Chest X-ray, PA view. Patient: 47 years old, sex M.
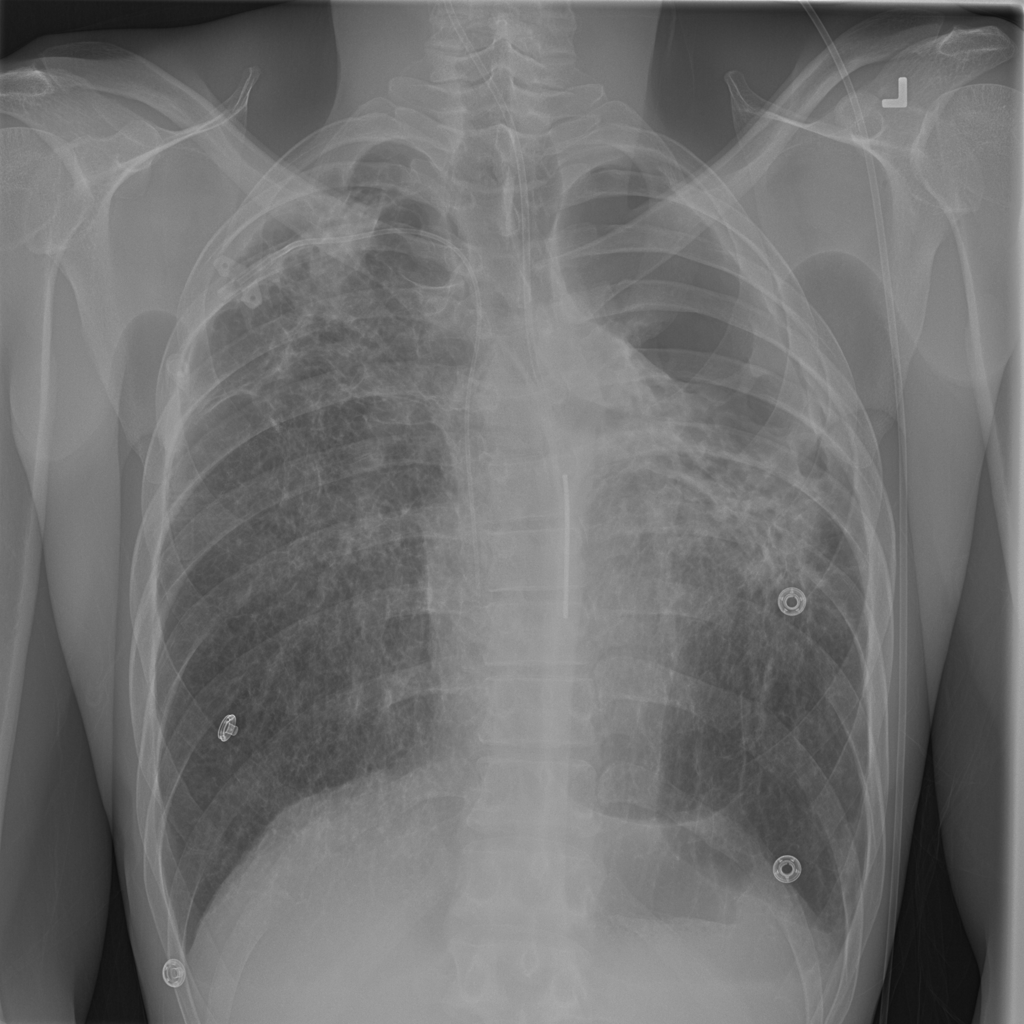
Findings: No Finding